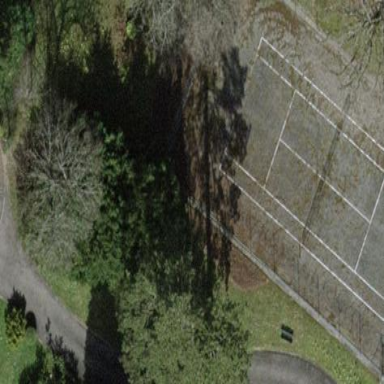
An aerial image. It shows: Tennis court on the leisure land pitch.